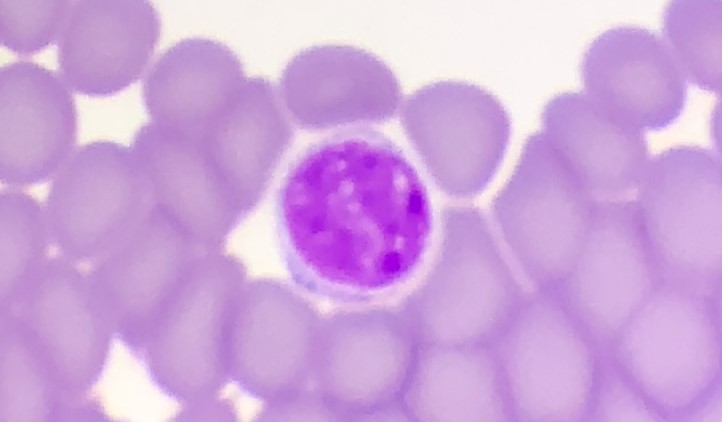
White blood cell type: Lymphocyte